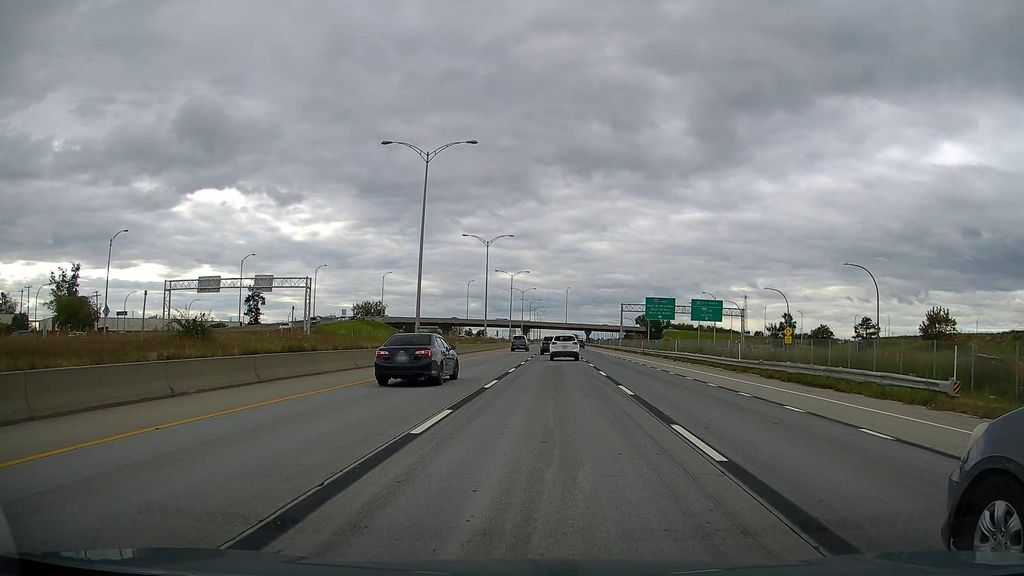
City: montreal